Question:
I am trying to add 'DocumentSelectionChanged' event handle in Excel online document (tested in all browsers). Creating this event is failing from last 15 days.
Please help me here
'''
Office.context.document.addHandlerAsync(Office.EventType.DocumentSelectionChanged, function(eventArgs) {
console.log(eventArgs);
}, function(asyncResult) {
console.log(asyncResult);
});
'''
> OSF.DDA.AsyncResult {value: undefined, status: "failed", error: OSF.DDA.Error}error: OSF.DDA.Errorcode: 5001message: "An internal error has occurred."name: "Internal Error": OSF.DDA.Errorconstructor: (n,t,i): Objectstatus: "failed"value: undefined__proto__: OSF.DDA.AsyncResultconstructor: (n,t): Object
Here is link to test at <URL>
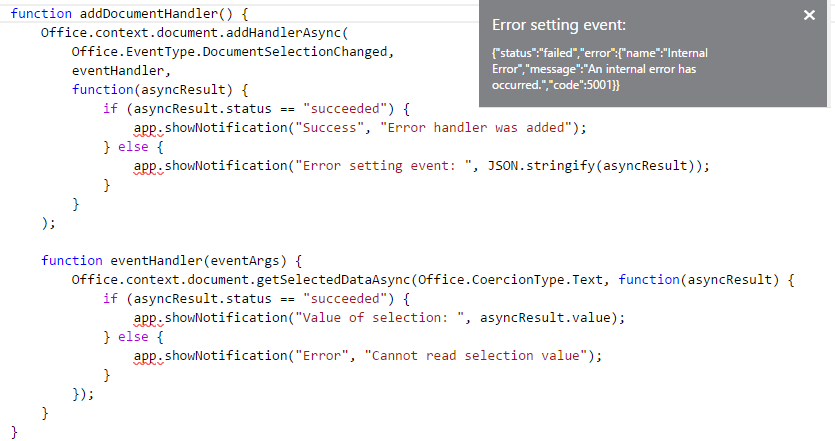
Answer: Thanks for your patience. I am glad to tell you that this fix has been deployed and it is working on all web browsers now. Thanks again for submitting your feedback.
Cheers,
Sky